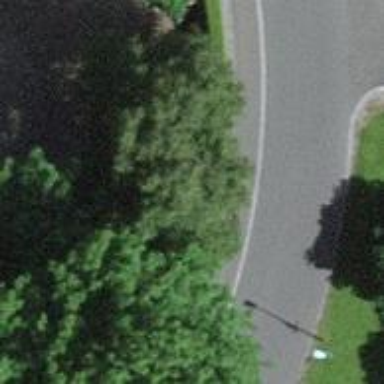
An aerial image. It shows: Sidewalk along the footway.